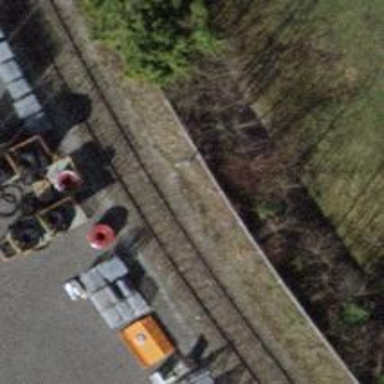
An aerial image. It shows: Single railway spur track.